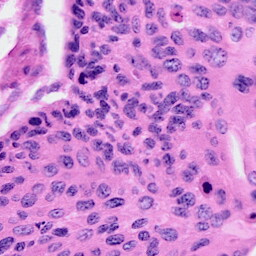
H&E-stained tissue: Cervix